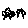
Label: tree